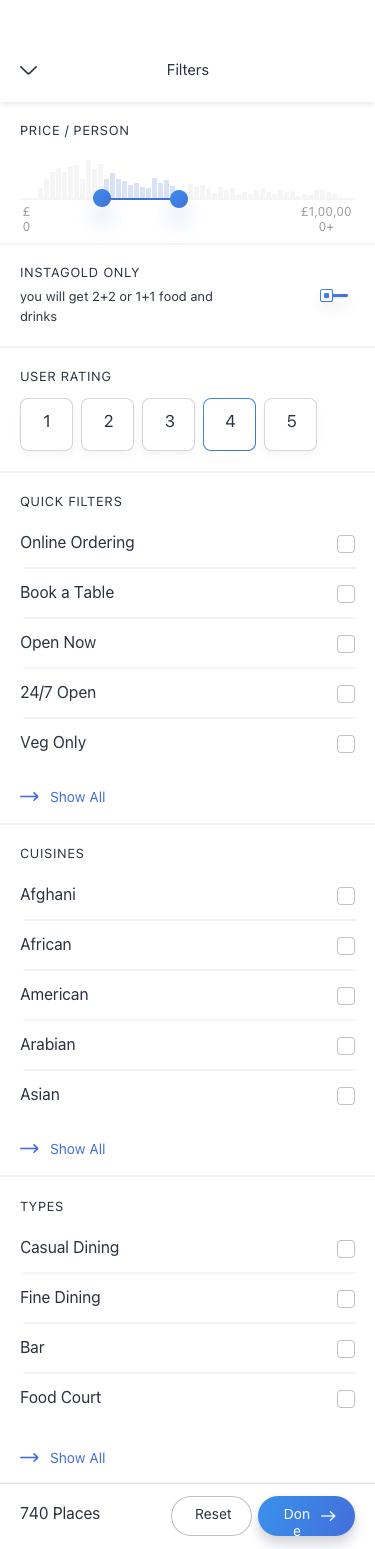
Text in this UI design:
Filters
Quick Filters
Online Ordering
Book a Table
Open Now
24/7 Open
Show All
Veg Only
Cuisines
Afghani
African
American
Arabian
Show All
Asian
Types
Casual Dining
Fine Dining
Bar
Food Court
Show All
Price / Person
£0
£1,00,000+
InstaGold Only
you will get 2+2 or 1+1 food and drinks
User Rating
1
3
5
2
4
Reset
740 Places
Done